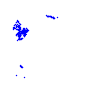
Particle: electron